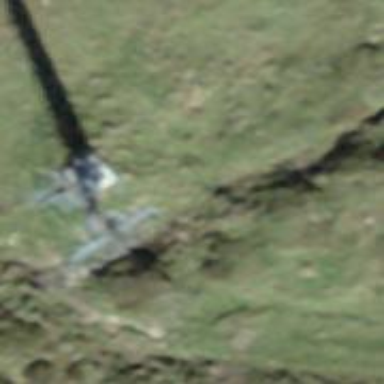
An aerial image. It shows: Pylon used for aerialway.